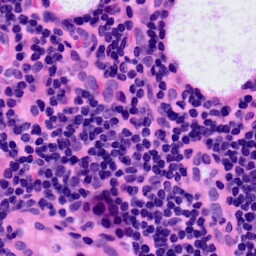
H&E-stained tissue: LymphNode